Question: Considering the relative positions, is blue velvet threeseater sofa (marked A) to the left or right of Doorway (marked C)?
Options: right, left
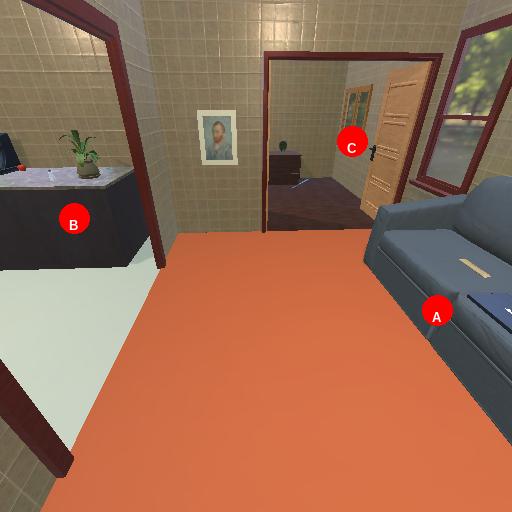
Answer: right